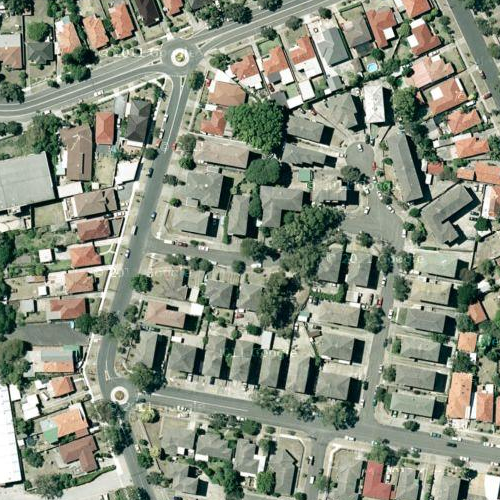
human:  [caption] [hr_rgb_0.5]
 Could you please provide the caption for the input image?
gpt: A residential area with lots of houses arranged in lines and some roads go through this area .

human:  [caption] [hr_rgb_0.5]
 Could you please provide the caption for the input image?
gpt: A residential area with many houses of red and orange roofs arranged in lines .

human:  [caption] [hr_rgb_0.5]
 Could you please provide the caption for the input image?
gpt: This is a residential area with many houses arranged in lines and some roads go across this area .

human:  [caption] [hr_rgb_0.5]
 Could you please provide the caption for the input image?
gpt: Many house with red and orange roofs arranged in lines .

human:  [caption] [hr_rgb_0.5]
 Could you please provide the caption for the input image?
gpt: Many houses arranged in lines with some roads go through this area .